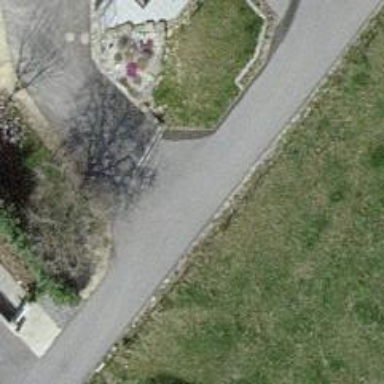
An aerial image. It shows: Alley classified as service road.